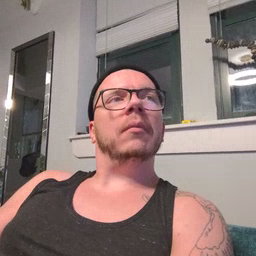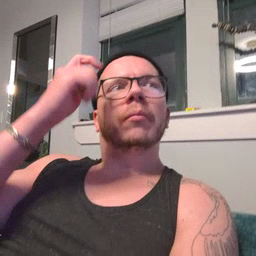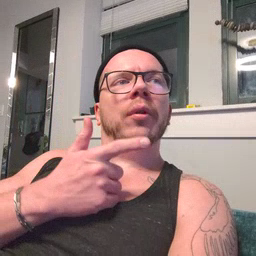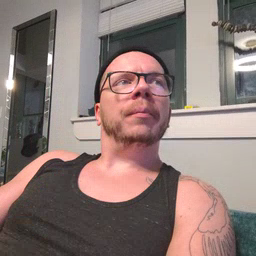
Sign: brother